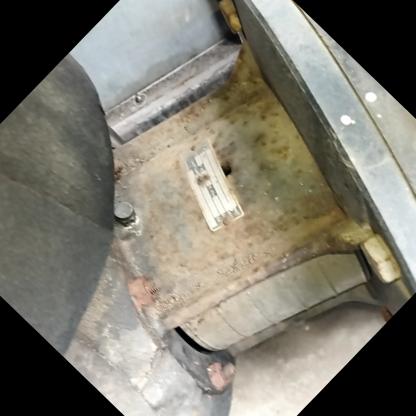
Klasa: inne